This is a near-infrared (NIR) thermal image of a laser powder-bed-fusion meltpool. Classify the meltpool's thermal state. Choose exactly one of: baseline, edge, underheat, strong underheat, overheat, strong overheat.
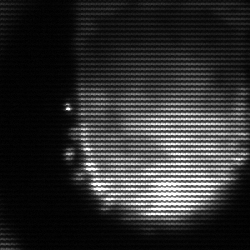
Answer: baseline